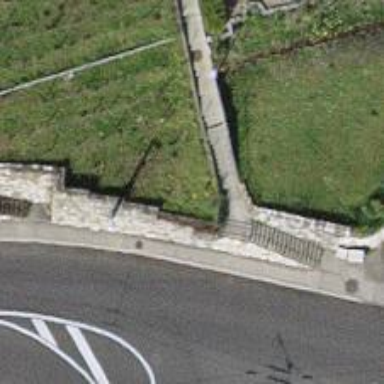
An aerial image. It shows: Set of concrete steps.